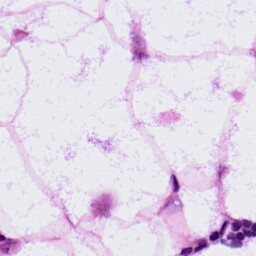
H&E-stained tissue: LymphNode